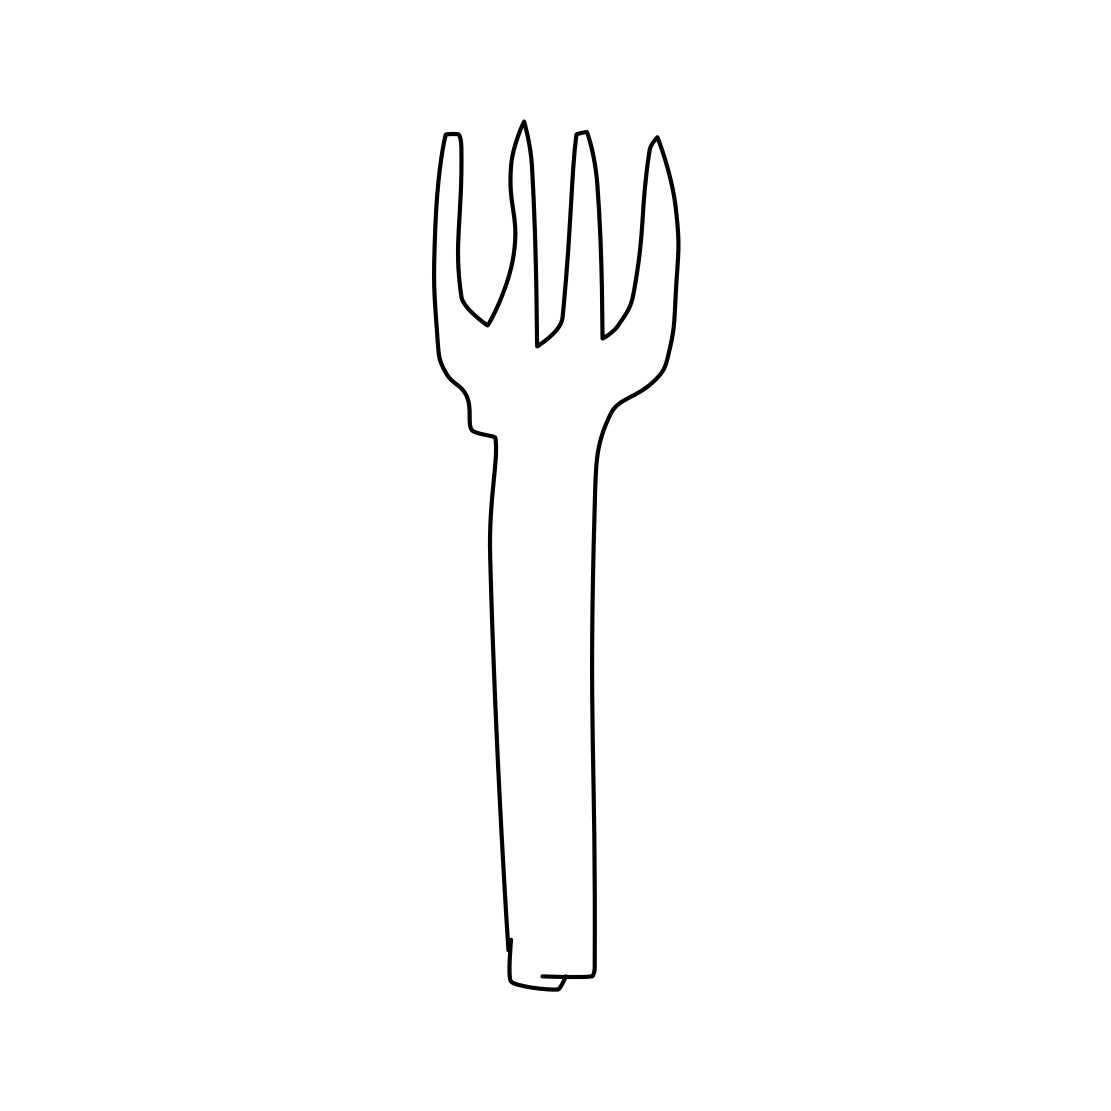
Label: fork